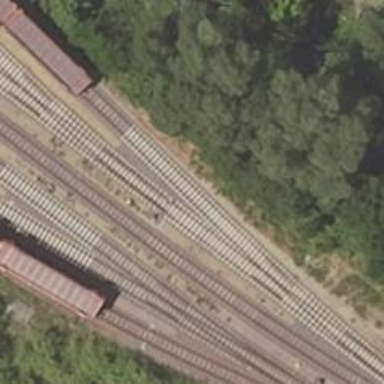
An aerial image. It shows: Railway switch.